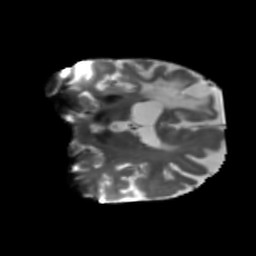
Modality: T2w
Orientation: coronal
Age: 61
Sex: male
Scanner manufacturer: siemens
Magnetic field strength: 3 T
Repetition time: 5.25 s
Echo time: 0.08 s